Field crop: tomato
Growth stage: 1
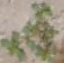
Species: portulaca